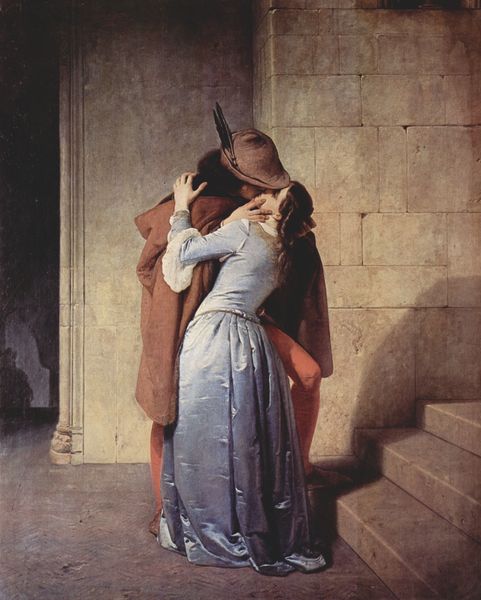
Titel: Der Kuss
Künstler: Francesco Hayez
Standort: Milano
Institution: Pinacoteca di Brera
Schlagwörter: blau, feder, gemälde, hand, held, kopf, mann, schatten, umhang, weiß, ocker, braun, finger, frau, frisur, grau, haar, hut, kleid, licht, nacht, orange, rücken, schwarz, szene, tür, zimmer, dame, gürtel, haus, rot, schloss, beige, malerei, jung, wand, arme, falten, federn, kragen, samt, spitze, stein, steine, ärmel, bild, hände, kirche, boden, gewand, haare, kutte, mantel, pose, realismus, paar, spitzen, oper, theater, england, locke, locken, prinzessin, renaissance, rosa, seide, reiter, federhut, hellblau, taille, bein, füße, kuss, küssen, leidenschaft, liebe, umarmung, ecke, italien, mauer, romantik, not, treppe, treppen, glanz, aufgang, stufe, stufen, faltenwurf, junge, erotik, knie, nazarener, harmonie, strümpfe, eingang, fugen, gang, keller, knabe, burg, abschied, fliesen, par, kunst, ritter, liebespaar, detailrealismus, jäger, sandstein, verliebt, sage, strumpfhose, feuerbach, treppenhaus, prinz, historismus, treppenstufe, heimlich, cape, emotionen, aufstieg, kapuze, maid, lisene, lau, emotion, verliebte, anslem, schwary, stiege, verbot, passion, liebhaber, robin hood, küssend, moritz, marianne, feser, mediävalismus, viktorianische malerei, marian, robin hoof, schmetterlinge im bauch